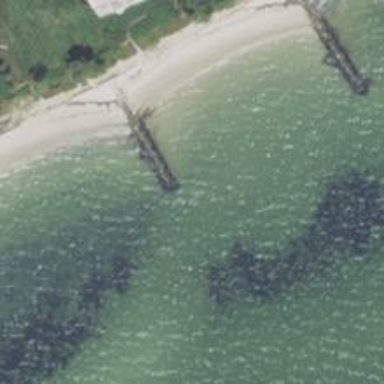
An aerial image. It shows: Breakwater structure.